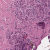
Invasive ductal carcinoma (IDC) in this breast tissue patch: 0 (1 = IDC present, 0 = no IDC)